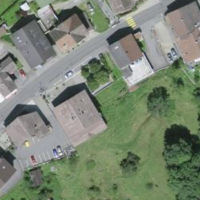
EUNIS habitat code: 54
Species observed at this site:
Milvus milvus
Laserpitium latifolium
Motacilla alba